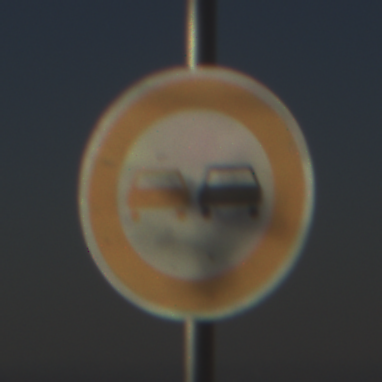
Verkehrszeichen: Ueberholverbot
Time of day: MorningAfternoon
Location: Outdoor (Nature)
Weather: Clear
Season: NotSpecified
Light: Natural